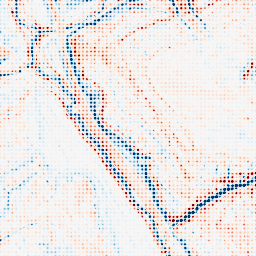
Category: edge_preserving
Decomposition family: bilateral
Decomposition parameters: d: 15
sigma_color: 100
sigma_space: 25
Upsampling method: sinc_hamming
Upsampling parameters: scale: 8
kernel_size: 4
Upsampling scale: 8